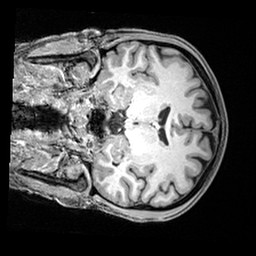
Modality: T1w
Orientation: coronal
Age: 42
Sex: female
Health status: healthy
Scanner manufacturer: siemens
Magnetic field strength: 3 T
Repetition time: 2.4 s
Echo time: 0.00217 s